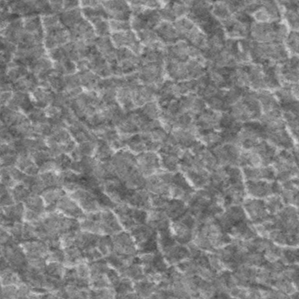
Label: frost